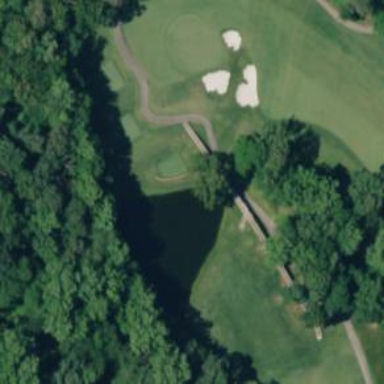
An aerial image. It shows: Path bridge over golf cartpath.